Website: lowes
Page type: review-order
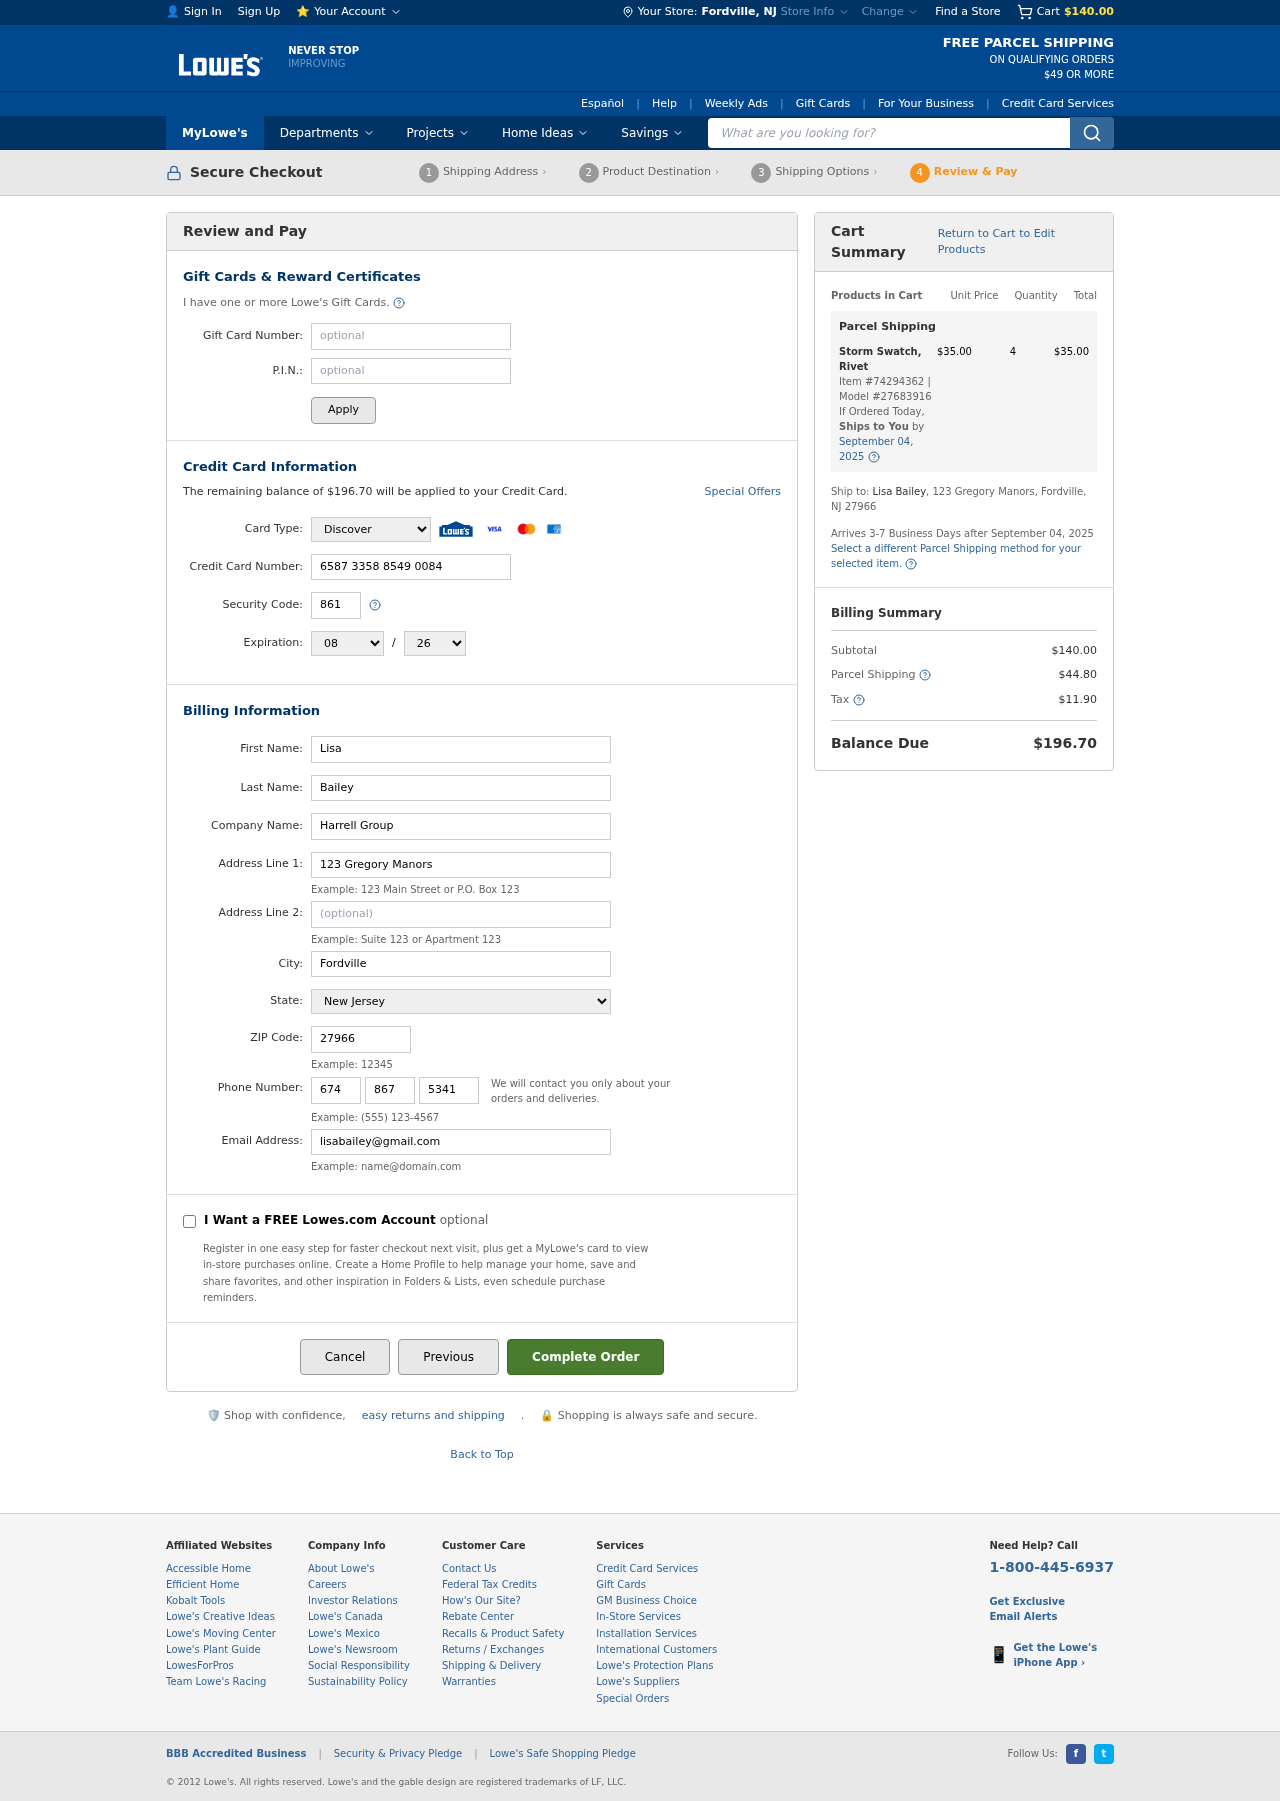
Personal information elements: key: PII_CARD_CVV
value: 861
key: PII_CARD_EXPIRY_MONTH
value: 08
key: PII_CARD_EXPIRY_YEAR
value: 26
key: PII_CARD_NUMBER
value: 6587 3358 8549 0084
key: PII_CARD_TYPE
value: Discover
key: PII_CITY
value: Fordville
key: PII_CITY_STATE
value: Fordville, NJ
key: PII_COMPANY
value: Harrell Group
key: PII_EMAIL
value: lisabailey@gmail.com
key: PII_FIRSTNAME
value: Lisa
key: PII_LASTNAME
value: Bailey
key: PII_PHONE_AREA
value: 674
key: PII_PHONE_PREFIX
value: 867
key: PII_PHONE_SUFFIX
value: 5341
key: PII_POSTCODE
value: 27966
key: PII_STATE
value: New Jersey
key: PII_STREET
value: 123 Gregory Manors
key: PII_STREET2
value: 123 Gregory Manors
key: PII_FULLNAME2
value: Lisa Bailey
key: PII_STATE_ABBR
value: NJ
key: PII_POSTCODE_FULL
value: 27966
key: PII_CITY_STATE_ZIP
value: Fordville, NJ 27966
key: PII_POSTCODE_NUMERIC
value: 27966
Product elements: key: PRODUCT1_NAME
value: Storm Swatch, Rivet
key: PRODUCT1_PRICE
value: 35
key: PRODUCT1_QUANTITY
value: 4
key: PRODUCT1_ITEM_NUMBER
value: Item #74294362
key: PRODUCT1_MODEL_NUMBER
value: Model #27683916
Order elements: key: ORDER_SUBTOTAL
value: $140.00
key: ORDER_BALANCE_DUE
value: $196.70
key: ORDER_SHIPPING_DATE
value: September 04, 2025
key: ORDER_ITEM_TOTAL
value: $35.00
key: ORDER_SHIPPING_DATE2
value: September 04, 2025
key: ORDER_SHIPPING_COST
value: $44.80
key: ORDER_TAX
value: $11.90
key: ORDER_TOTAL
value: $196.70
Search elements: key: HEADER_SEARCH
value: What are you looking for?